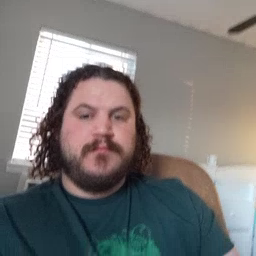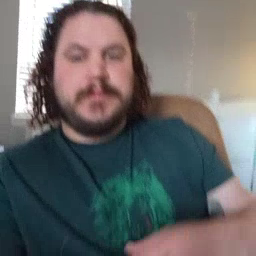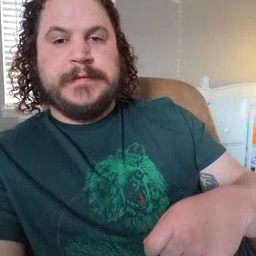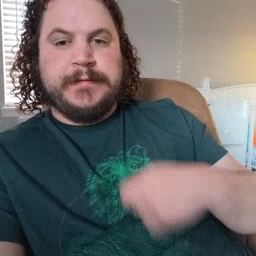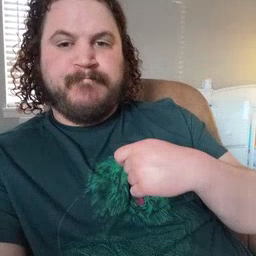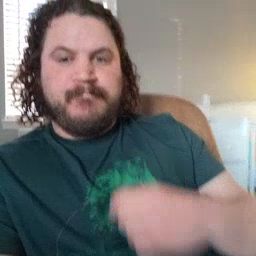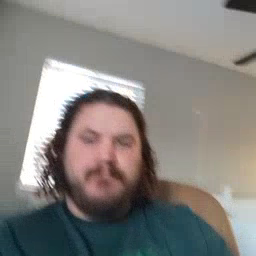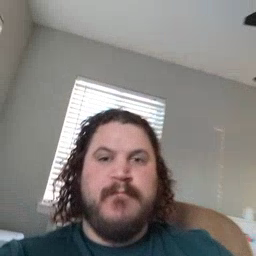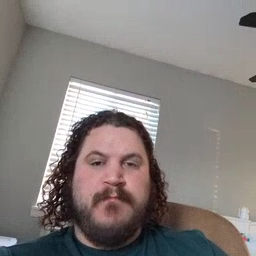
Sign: zipper